Brain MRI, t2w sequence, axial 2D slice.
Patient: age 45, sex F, weight 90 kg, height 1.9 m
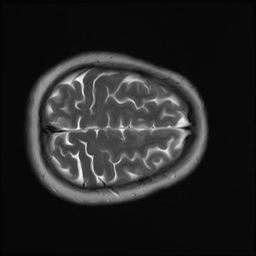